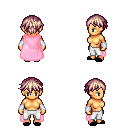
a pixel art fantasy rpg character, female body template, human, tanned skin, pink cape, white pants, white blonde short bangs hairstyle, white cloth bracers, black slippers, four views (front, back, left, right), 2x2 character sprite sheet, small pixel art, hard edges, no anti-aliasing